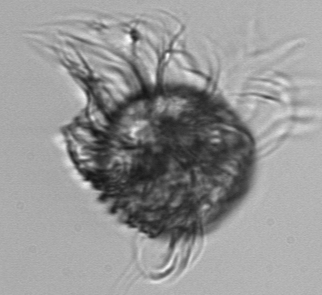
Label: Pelagostrobilidium